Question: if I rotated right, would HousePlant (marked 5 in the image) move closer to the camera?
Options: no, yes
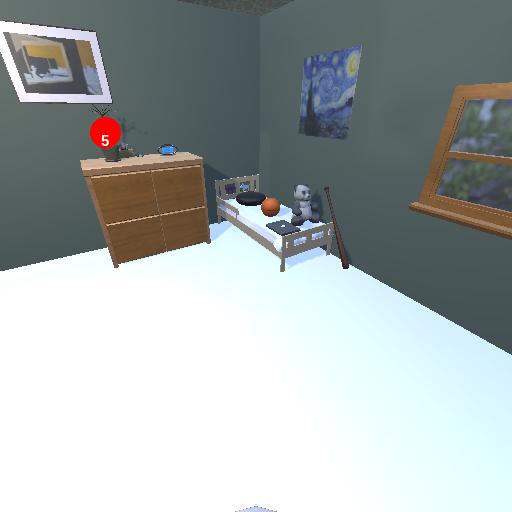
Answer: no